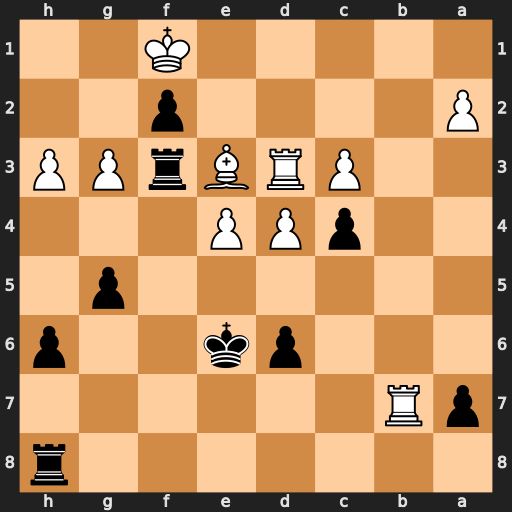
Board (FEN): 7r/pR6/3pk2p/6p1/2pPP3/2PRBrPP/P4p2/5K2
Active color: b
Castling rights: -
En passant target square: -
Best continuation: cxd3 d5+ Ke5 Bd4+ Kxe4 Bxh8 d2